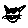
Label: cat